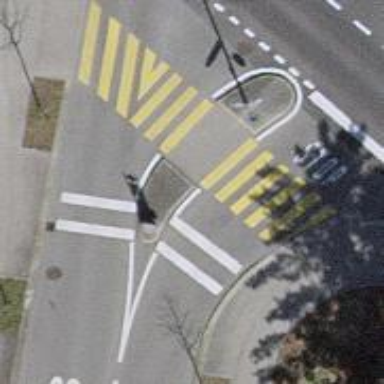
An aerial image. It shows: Uncontrolled zebra crossing with markings on the road.